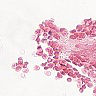
Metastatic tissue present: no